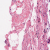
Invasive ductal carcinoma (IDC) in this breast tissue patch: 0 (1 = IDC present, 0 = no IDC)